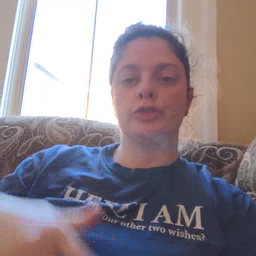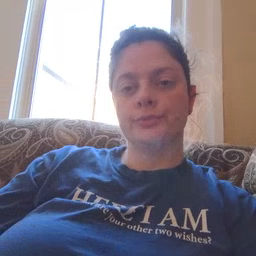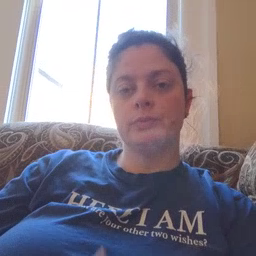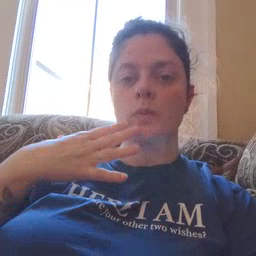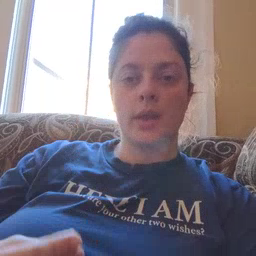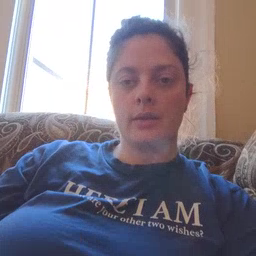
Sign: wet